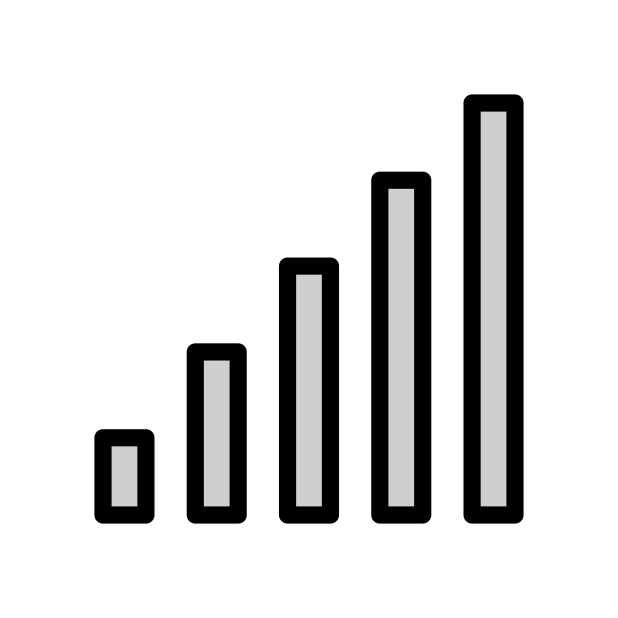
Emoji: 📶
Name: antenna with bars
Unicode: 0x1f4f6